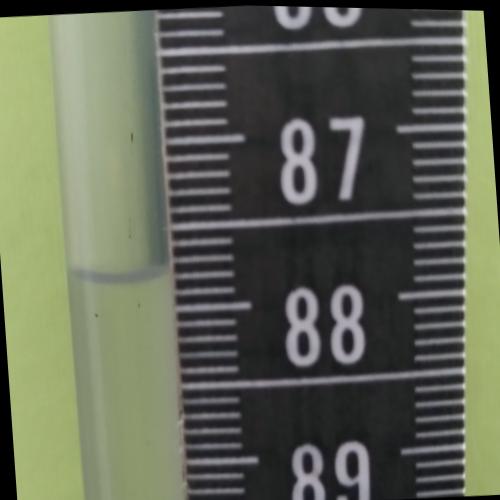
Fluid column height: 87.8 cm